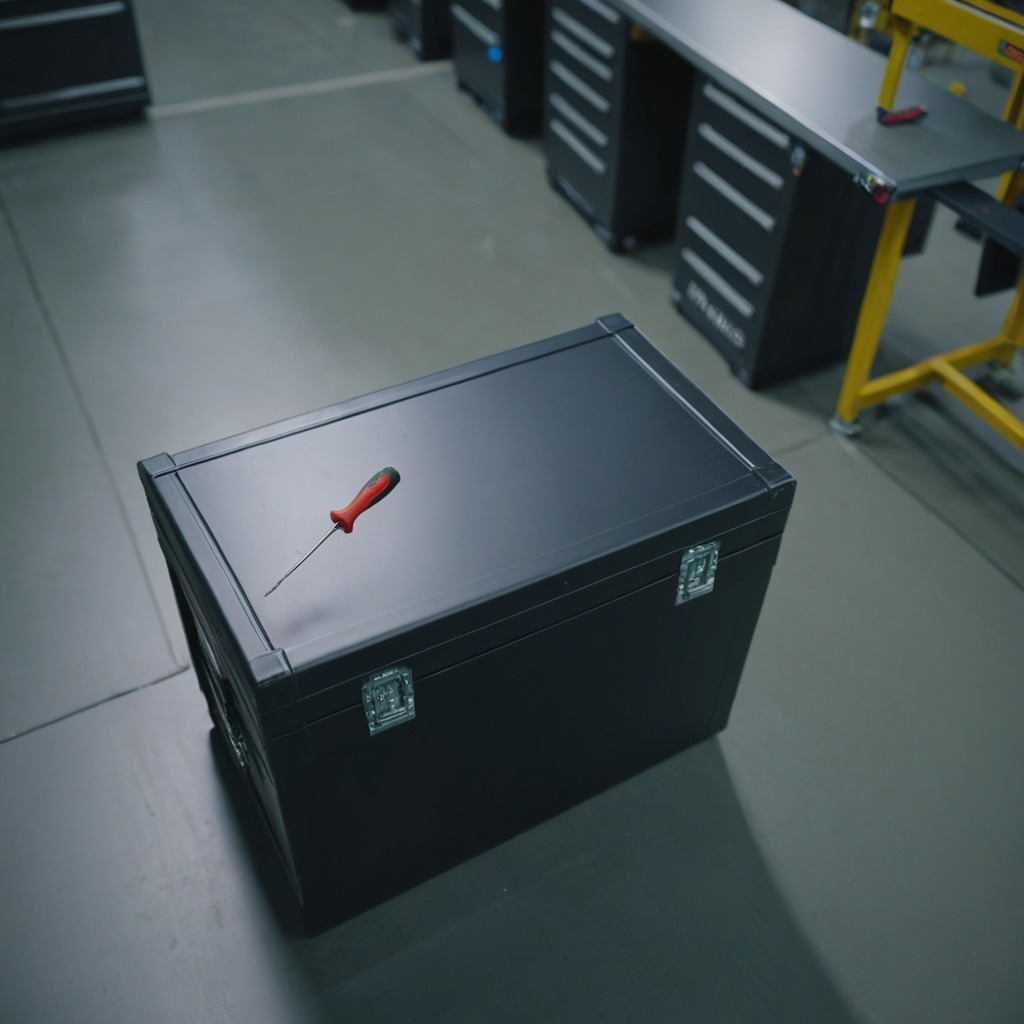
A screwdriver lies on the toolbox surface.